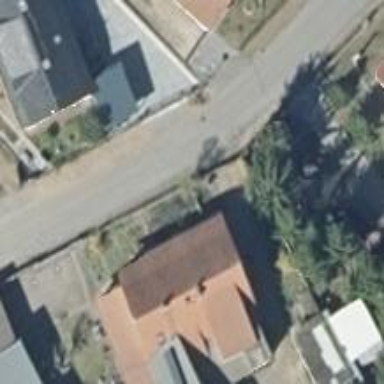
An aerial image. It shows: Paved residential road.